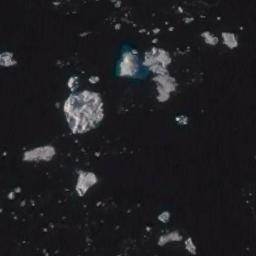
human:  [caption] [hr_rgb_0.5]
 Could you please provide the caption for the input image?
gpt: Some pieces of sea ice of different sizes float in the deep blue sea .

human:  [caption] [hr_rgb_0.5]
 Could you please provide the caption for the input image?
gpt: There are many ice on the black sea .

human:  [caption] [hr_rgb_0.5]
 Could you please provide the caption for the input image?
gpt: Sea ice is surrounded by water .

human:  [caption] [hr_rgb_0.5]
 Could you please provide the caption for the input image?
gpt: Many ice cubes of various sizes are scattered floating on the blue sea .

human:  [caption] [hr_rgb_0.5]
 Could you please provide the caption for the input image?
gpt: There are some pieces of sea ice .